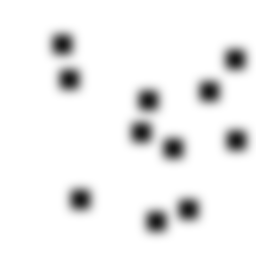
Squares: 11
Triangles: 0
Stars: 0
Total shapes: 11